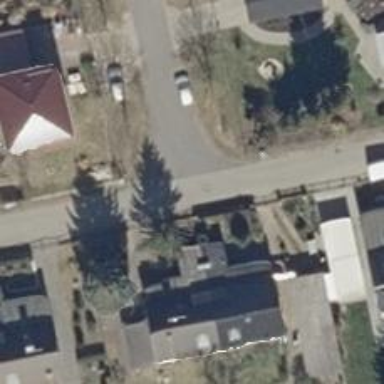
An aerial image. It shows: Residential road.